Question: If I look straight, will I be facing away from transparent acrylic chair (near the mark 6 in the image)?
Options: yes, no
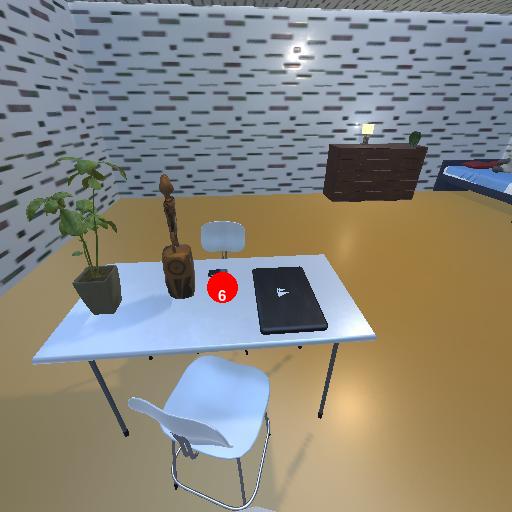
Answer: yes